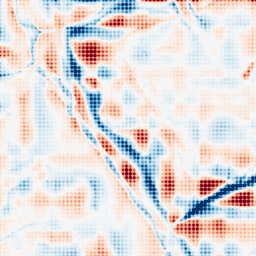
Category: wavelet
Decomposition family: wavelet_reverse_biorthogonal
Decomposition parameters: wavelet: rbio1.3
level: 5
Upsampling method: sinc_blackman
Upsampling parameters: scale: 4
kernel_size: 4
Upsampling scale: 4